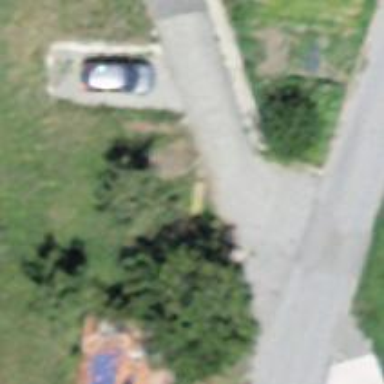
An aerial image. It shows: Paved driveway road for service vehicles.